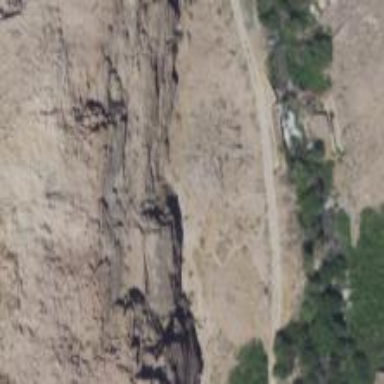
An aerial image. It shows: Climbing crag.